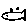
Label: fish